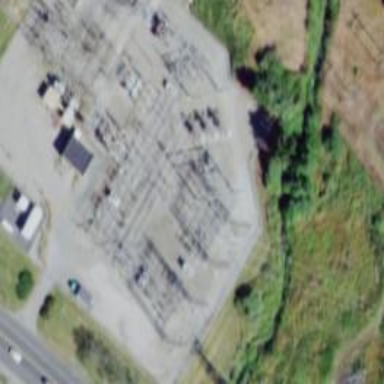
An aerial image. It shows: Switch used for power control.